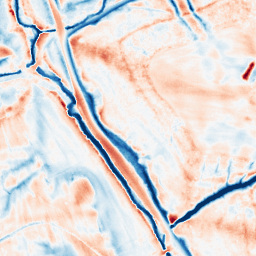
Category: edge_preserving
Decomposition family: guided
Decomposition parameters: radius: 8
eps: 0.001
Upsampling method: cubic_mitchell
Upsampling parameters: scale: 4
Upsampling scale: 4